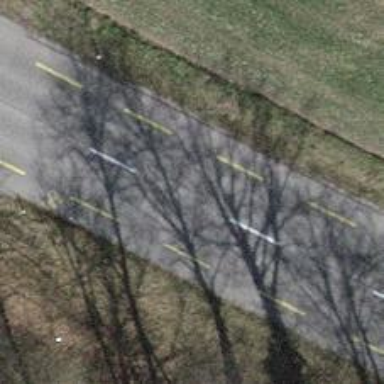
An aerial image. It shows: Tertiary road.